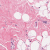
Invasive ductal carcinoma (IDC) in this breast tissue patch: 0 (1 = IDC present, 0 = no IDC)